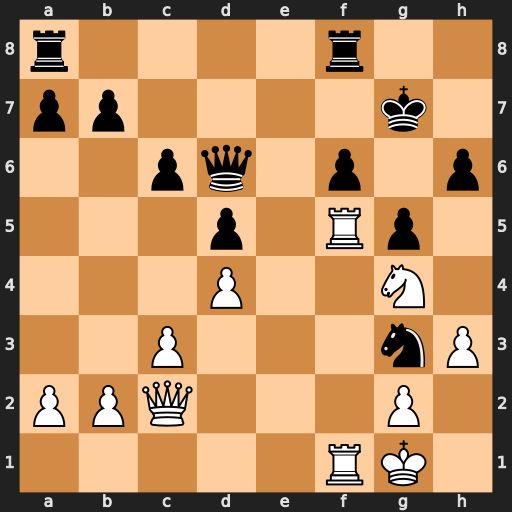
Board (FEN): r4r2/pp4k1/2pq1p1p/3p1Rp1/3P2N1/2P3nP/PPQ3P1/5RK1
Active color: w
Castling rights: -
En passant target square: -
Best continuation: Rxf6 Rxf6 Rxf6 Qxf6 Nxf6